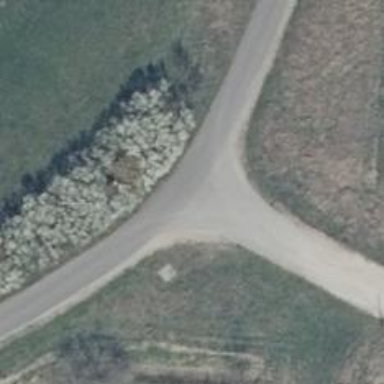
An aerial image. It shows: Unclassified road with asphalt surface.